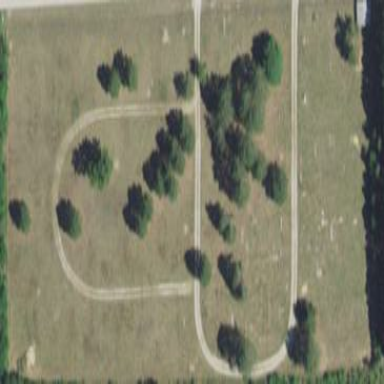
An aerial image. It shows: Cemetery.